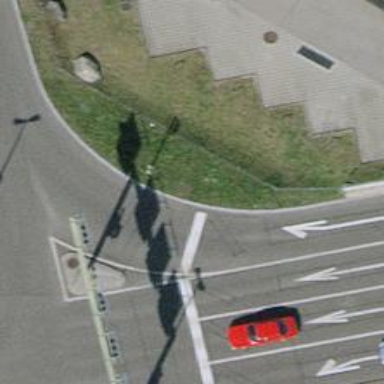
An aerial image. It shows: Road with traffic signals.